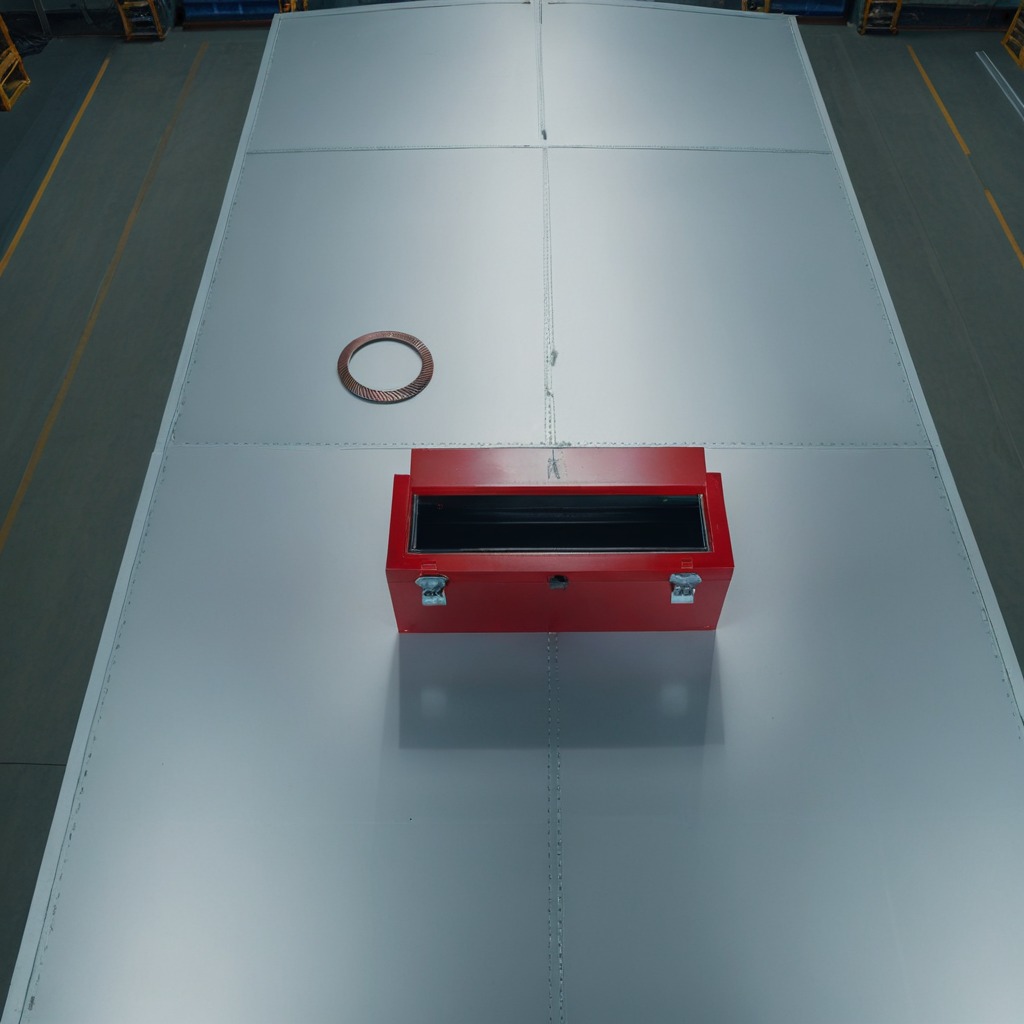
A flat metal washer lying on the toolbox surface in an airplane hangar workshop.